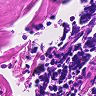
Metastatic tissue present: no